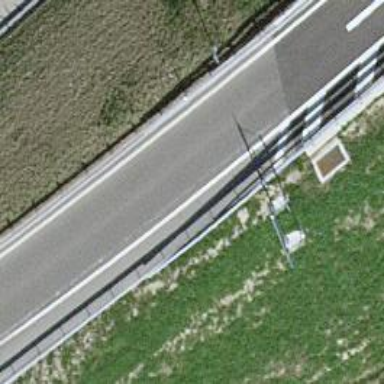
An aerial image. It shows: Guard rail as barrier.